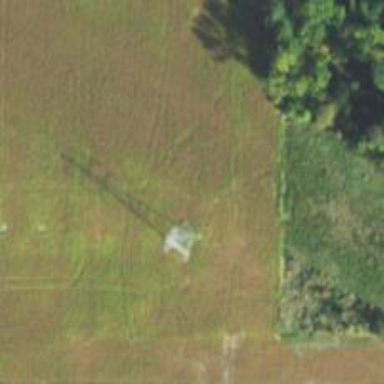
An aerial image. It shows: Lattice structure tower used for power distribution.